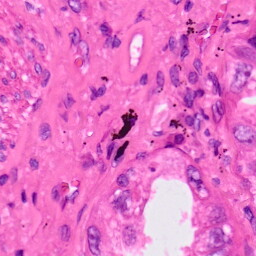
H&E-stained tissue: Lung